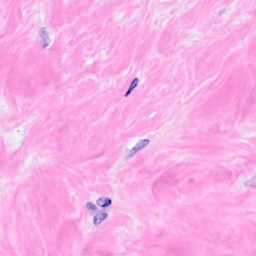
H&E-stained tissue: Breast